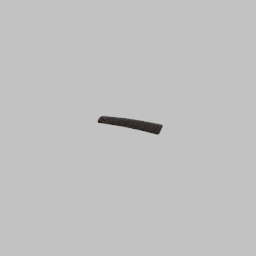
Label: animals